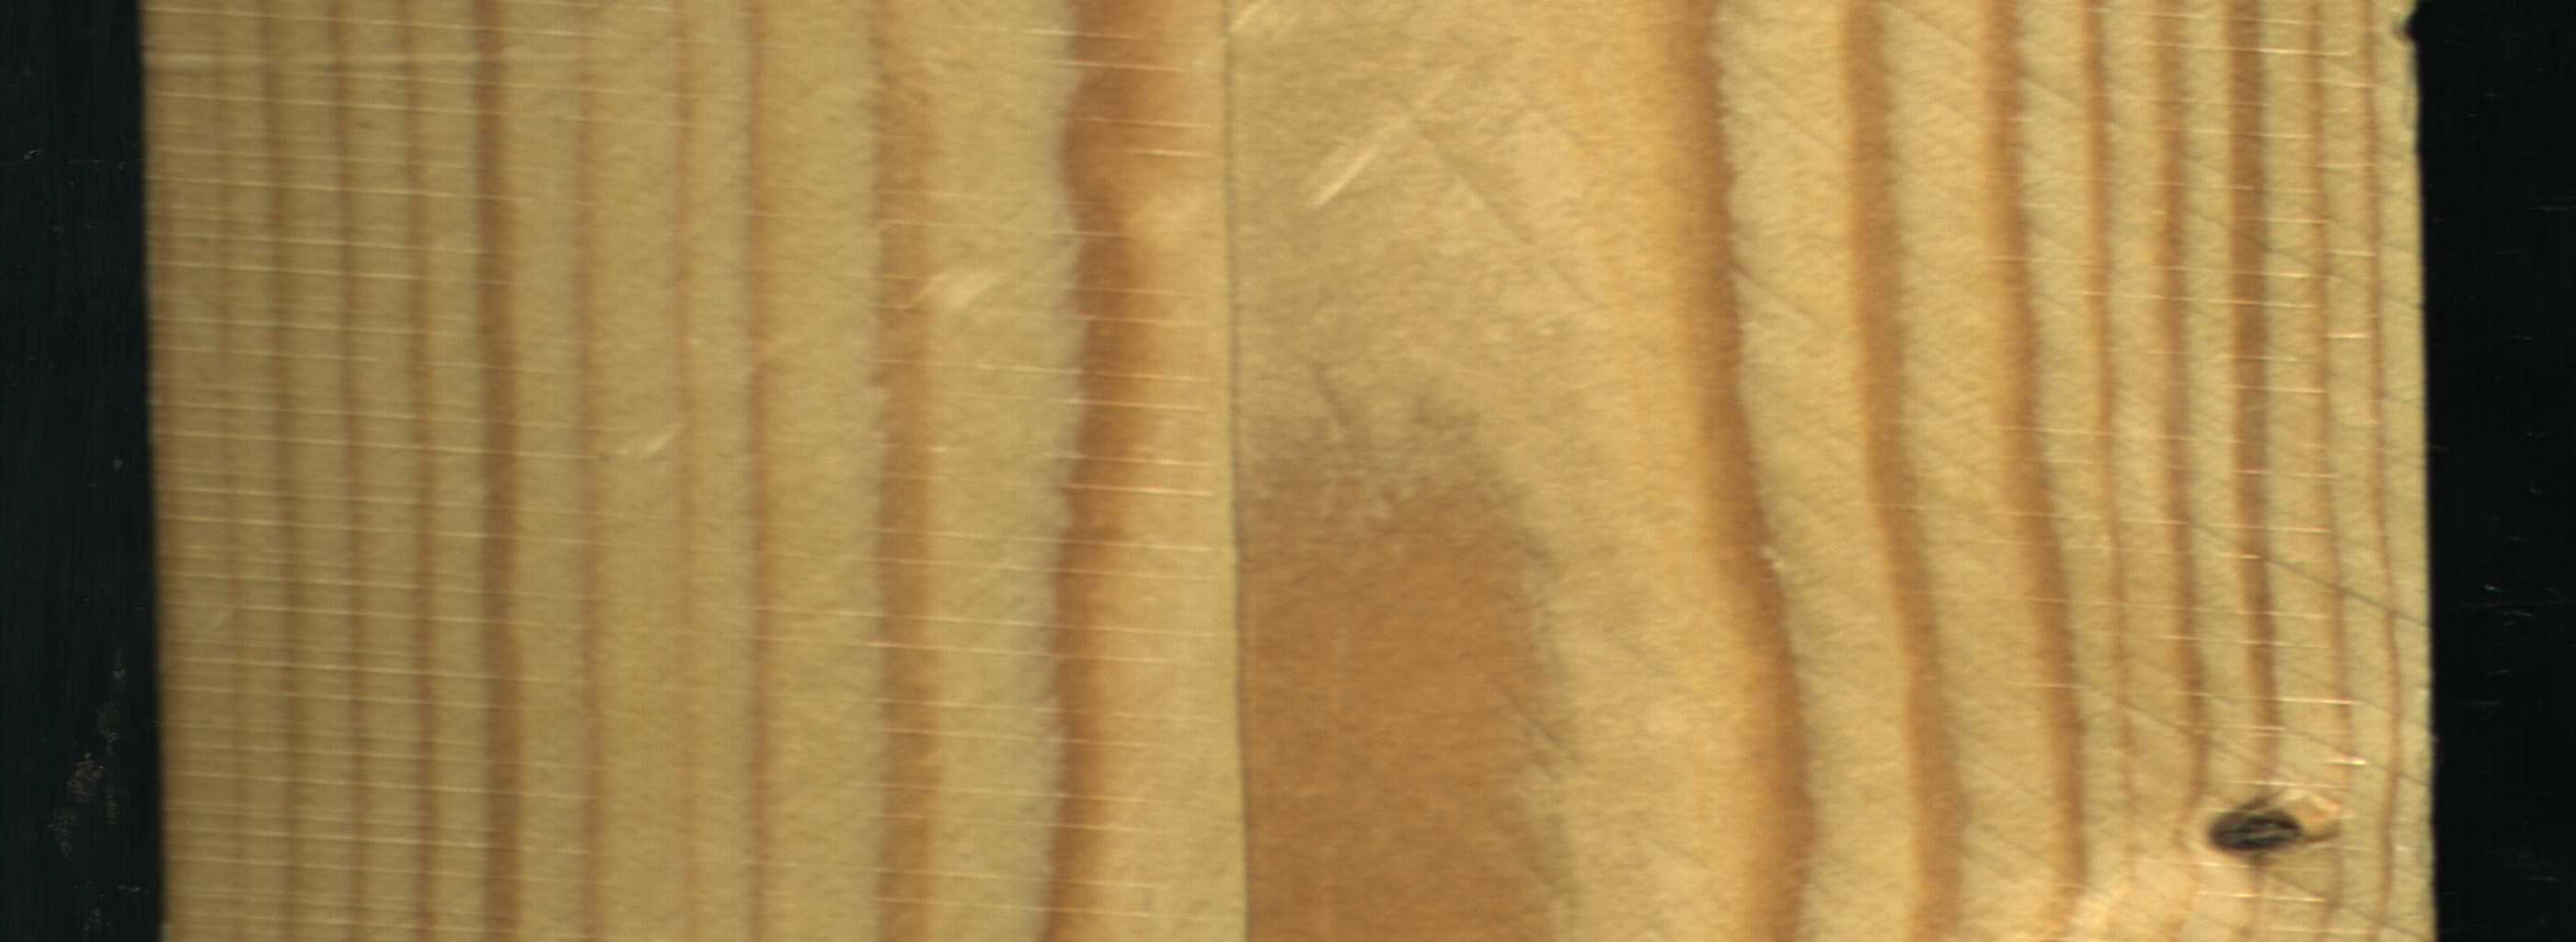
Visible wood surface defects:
Dead_Knot